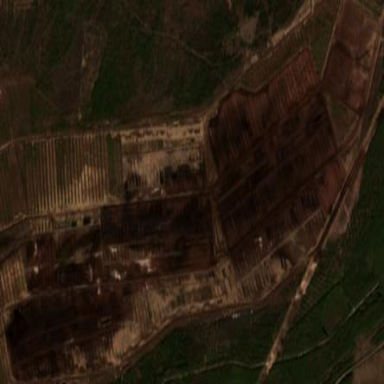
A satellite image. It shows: Peat cutting quarry.